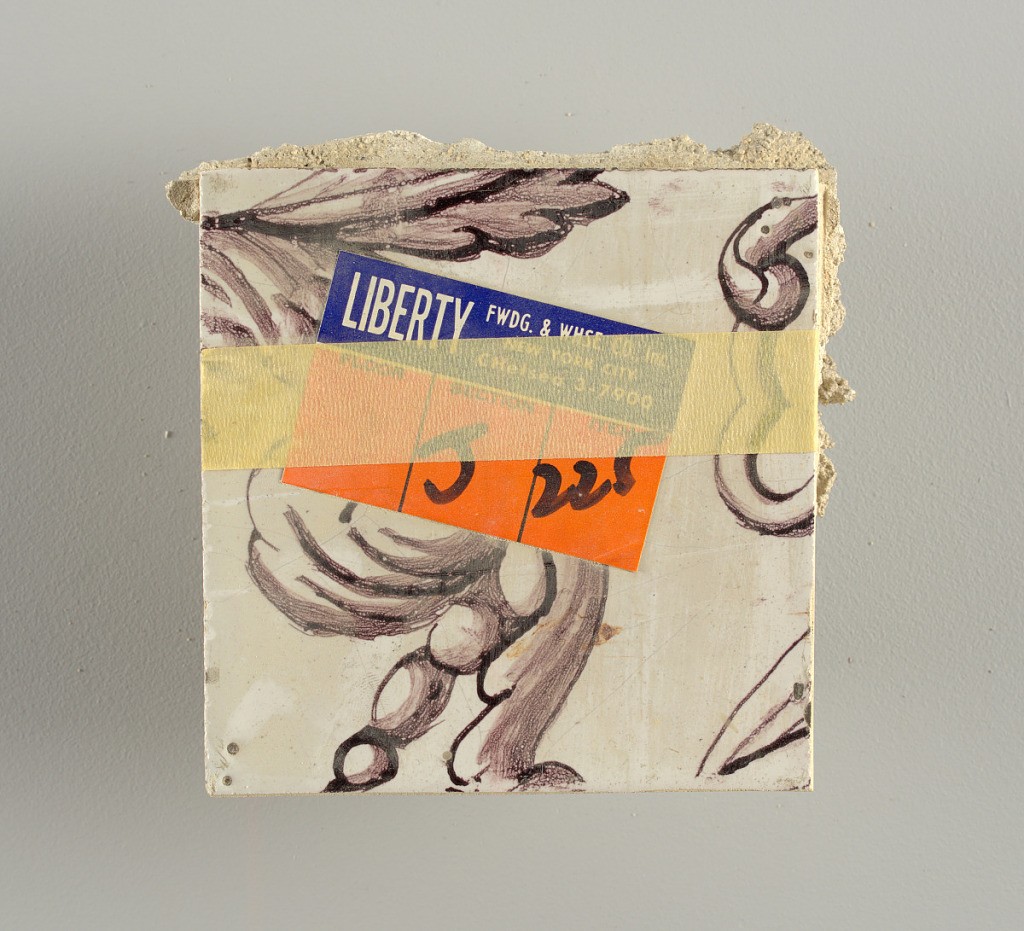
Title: Wall facing
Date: ca. 1725
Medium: tin-glazed earthenware, underglaze
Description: Two vertical rectangles, twenty-three tiles high.  A) Nine tiles wide at top; seven tiles wide at bottom.  B) Ten and one-half tiles wide.

Arabesque design of foliage.  A) with centered figure of Justice under a canopy.  B) with centered urn.